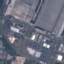
Label: Industrial